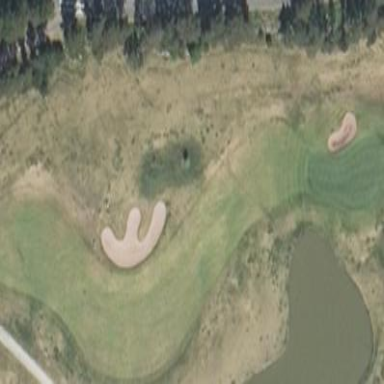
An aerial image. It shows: Golf fairway surrounded by grass.